Aerial crown-view tile of a tropical tree (Barro Colorado Island, Panama), acquired 20250818:
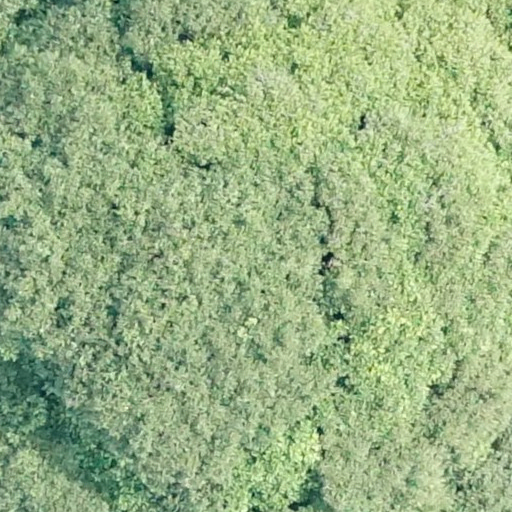
Species: Dipteryx oleifera
GBIF accepted scientific name: Dipteryx oleifera
Crown area: 721.808 m²